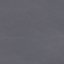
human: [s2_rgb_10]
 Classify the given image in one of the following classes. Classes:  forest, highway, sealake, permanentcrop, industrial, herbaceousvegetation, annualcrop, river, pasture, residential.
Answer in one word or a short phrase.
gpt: SeaLake